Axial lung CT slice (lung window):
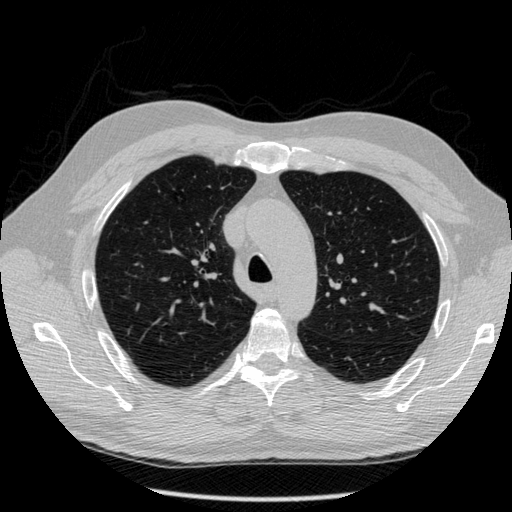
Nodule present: no